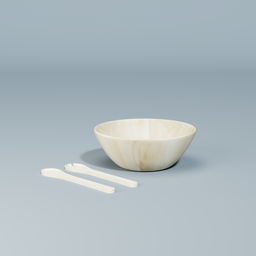
Label: tools